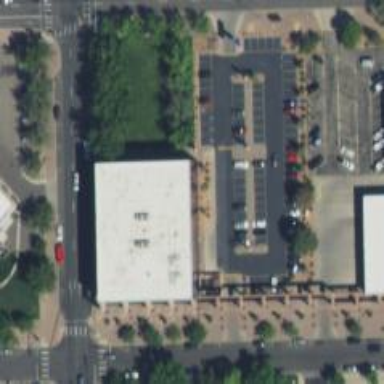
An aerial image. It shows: Parking space.